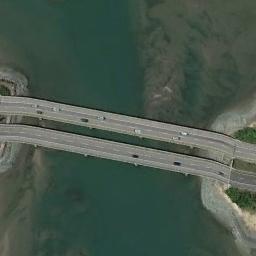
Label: bridge